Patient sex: F
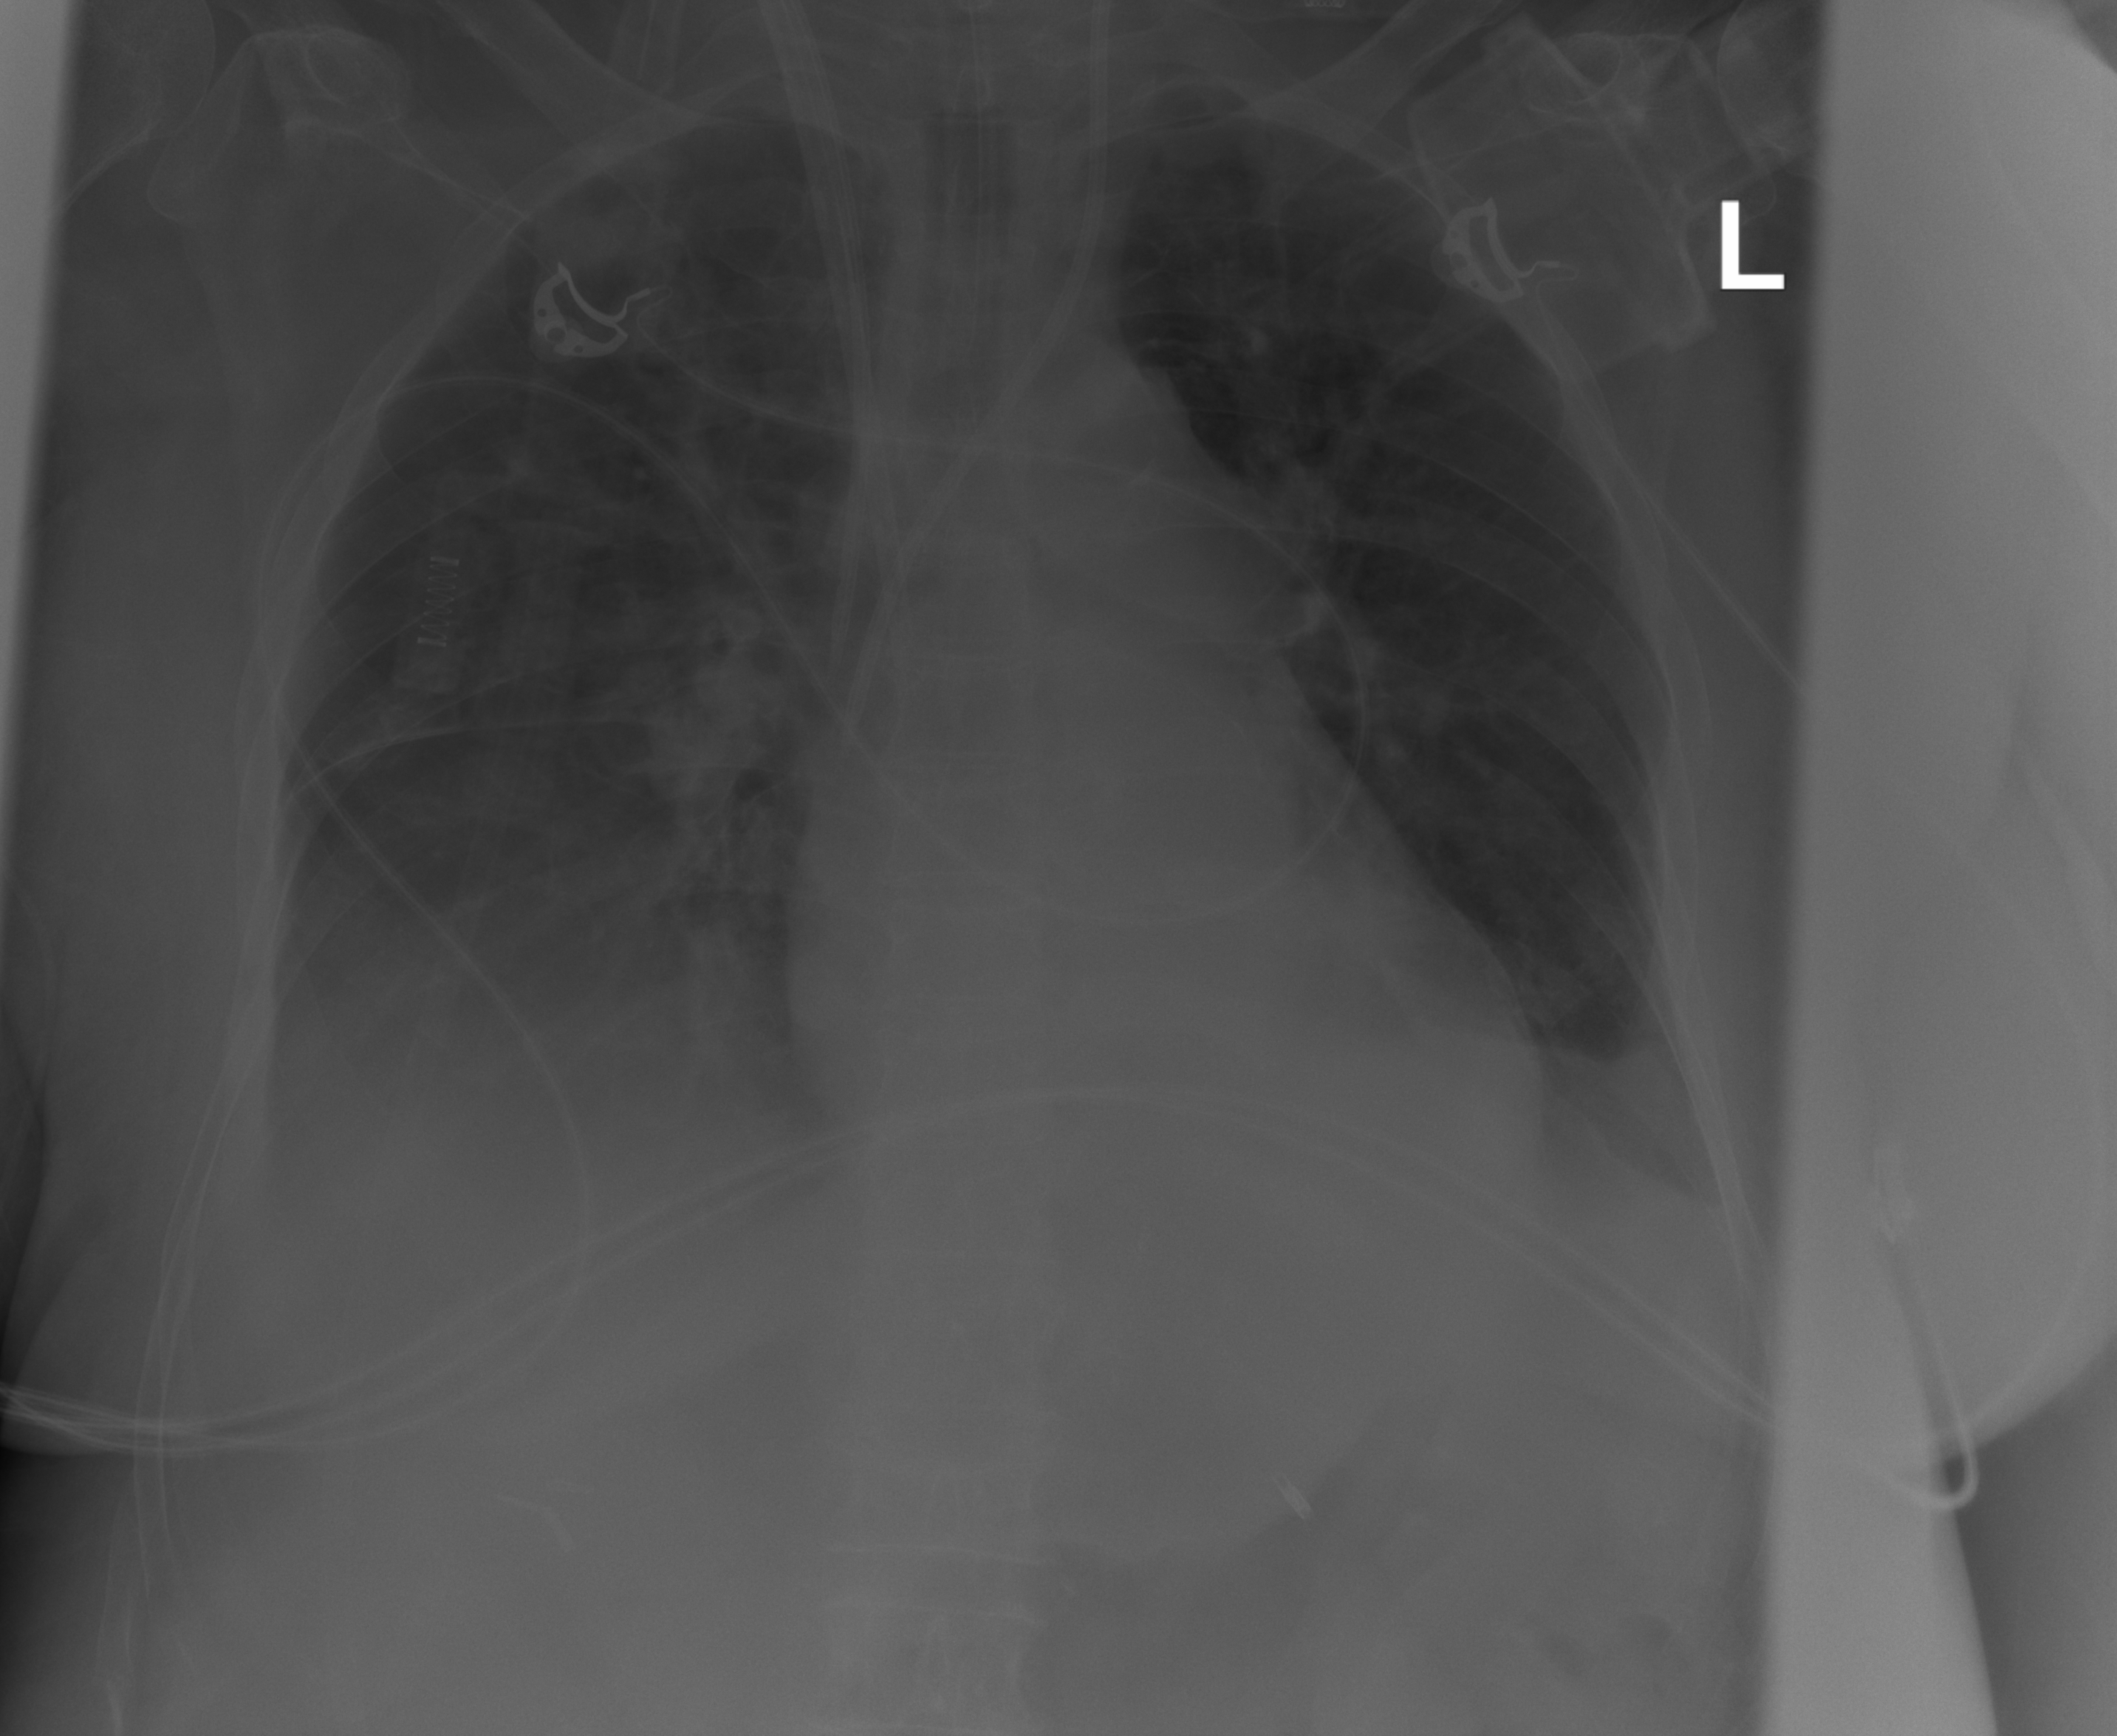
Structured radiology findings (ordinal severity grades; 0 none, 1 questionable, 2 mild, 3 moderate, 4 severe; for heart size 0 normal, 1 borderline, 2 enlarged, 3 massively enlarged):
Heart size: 0
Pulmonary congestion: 2
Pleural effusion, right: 3
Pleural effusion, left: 2
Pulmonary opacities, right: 0
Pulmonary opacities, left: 0
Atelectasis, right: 3
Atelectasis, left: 2